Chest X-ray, PA view. Patient: 21 years old, sex F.
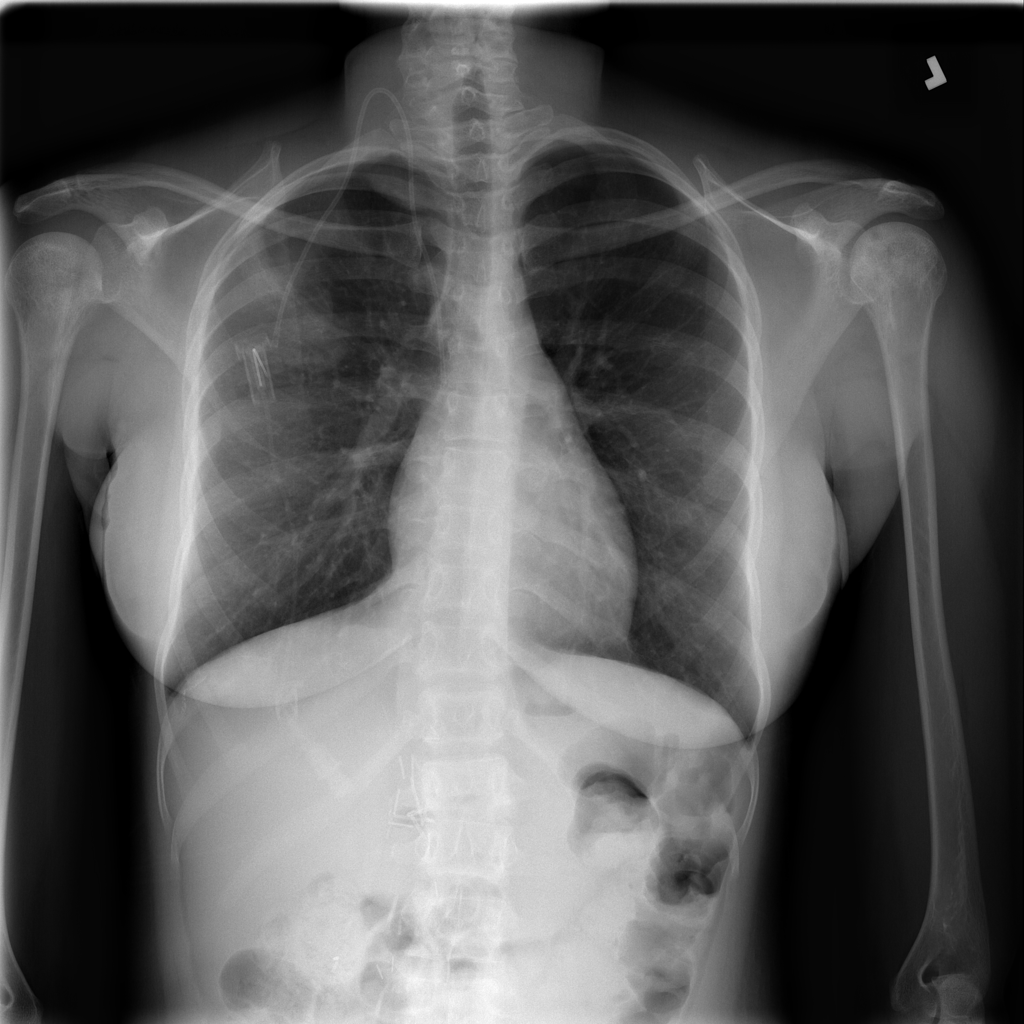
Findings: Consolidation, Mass